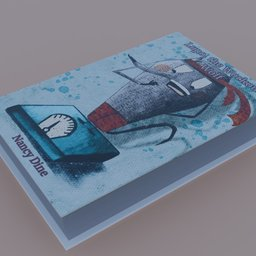
Label: tools